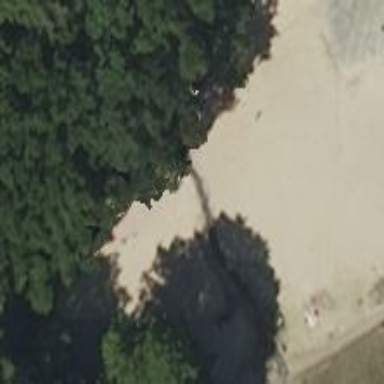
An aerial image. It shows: Sandy beach with natural surface.